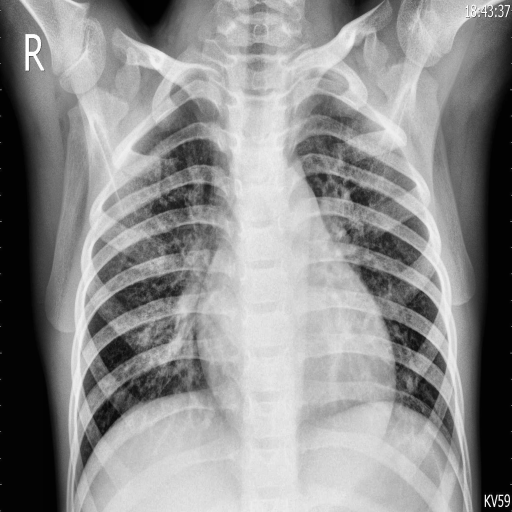
Finding: PNEUMONIA